Question: I tried to make a runtime thread but the thread is behaving strangely, the code has no canvas reference.
'''
procedure TBruteThread.Execute;
var
j: Integer;
begin
inherited;
FreeOnTerminate:=True;
for j:=1 to StrToInt(Form1.Edit1.Text) do begin
if Terminated then break;
Form1.Label2.Caption:=IntToStr(j);
end;
Form1.Label2.Caption:='Thread is destroyed';
Self.Terminate;
end;
'''

Someone have any idea to solve this strange problem?
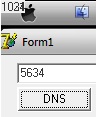
Answer: The problem with your code is that it is breaking the VCL threading rules. Access to VCL components must be made from the main thread. Use Synchronise or Queue (methods of TThread) to execute GUI updates on the main thread.
Other comments:
- -